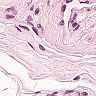
Metastatic tissue present: no